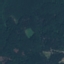
Label: Forest